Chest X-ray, PA view. Patient: 55 years old, sex M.
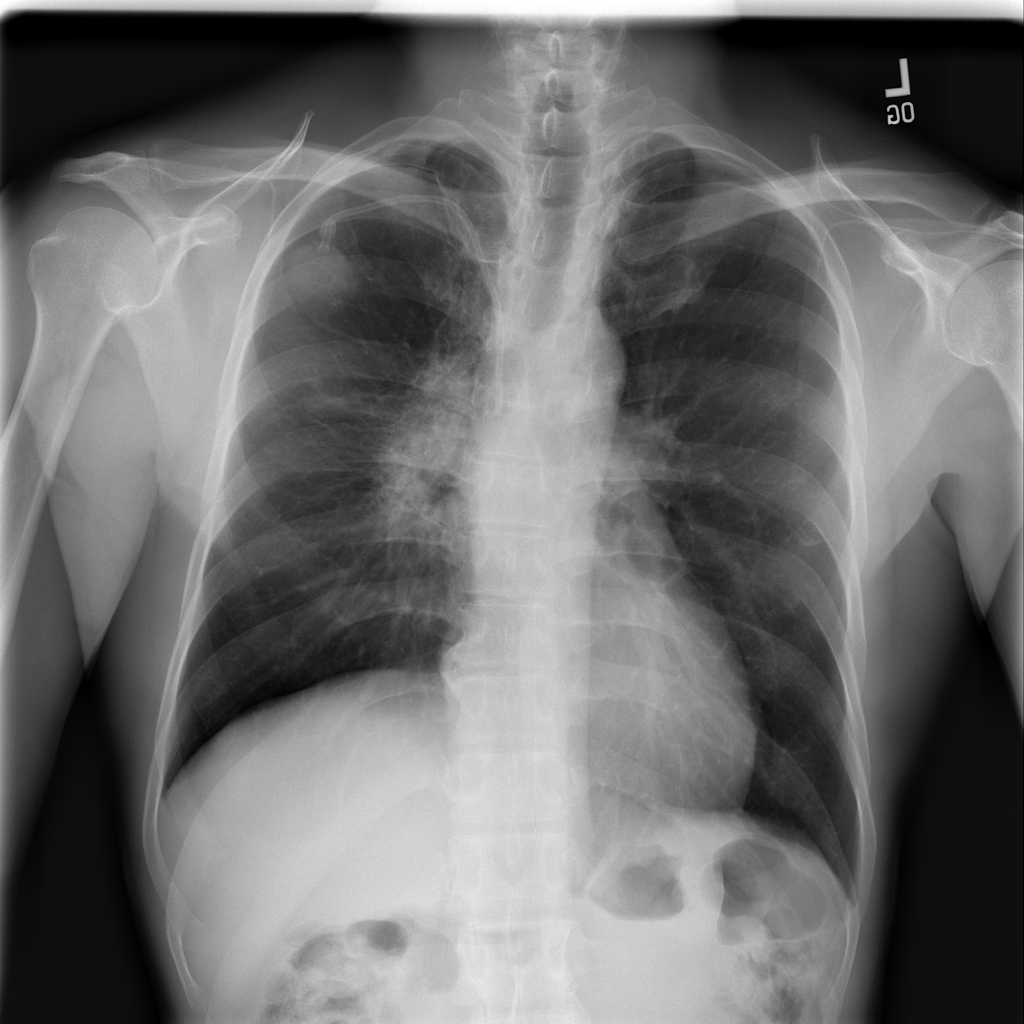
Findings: Fibrosis, Infiltration, Mass